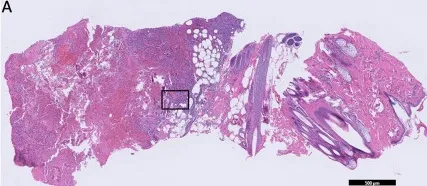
(A) Low magnification microphotograph of the suspected seeded lesion in the subcutaneous tissue. The black box represents the area of increased magnification in B.
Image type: pathology (h&e)